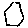
Label: hexagon